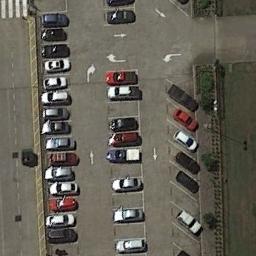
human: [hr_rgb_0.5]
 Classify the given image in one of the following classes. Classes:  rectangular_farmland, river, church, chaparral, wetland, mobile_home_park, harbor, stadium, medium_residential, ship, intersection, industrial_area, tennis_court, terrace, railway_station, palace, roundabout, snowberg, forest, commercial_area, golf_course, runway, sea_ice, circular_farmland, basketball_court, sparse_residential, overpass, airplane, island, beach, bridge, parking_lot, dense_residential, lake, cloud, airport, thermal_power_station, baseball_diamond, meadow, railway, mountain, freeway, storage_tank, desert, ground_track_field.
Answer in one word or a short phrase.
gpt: parking_lot